Interaction volume radius: 10 \u00c5
Interaction volume height: 10 \u00c5
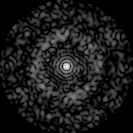
Disorder parameter: 0.8377